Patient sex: F
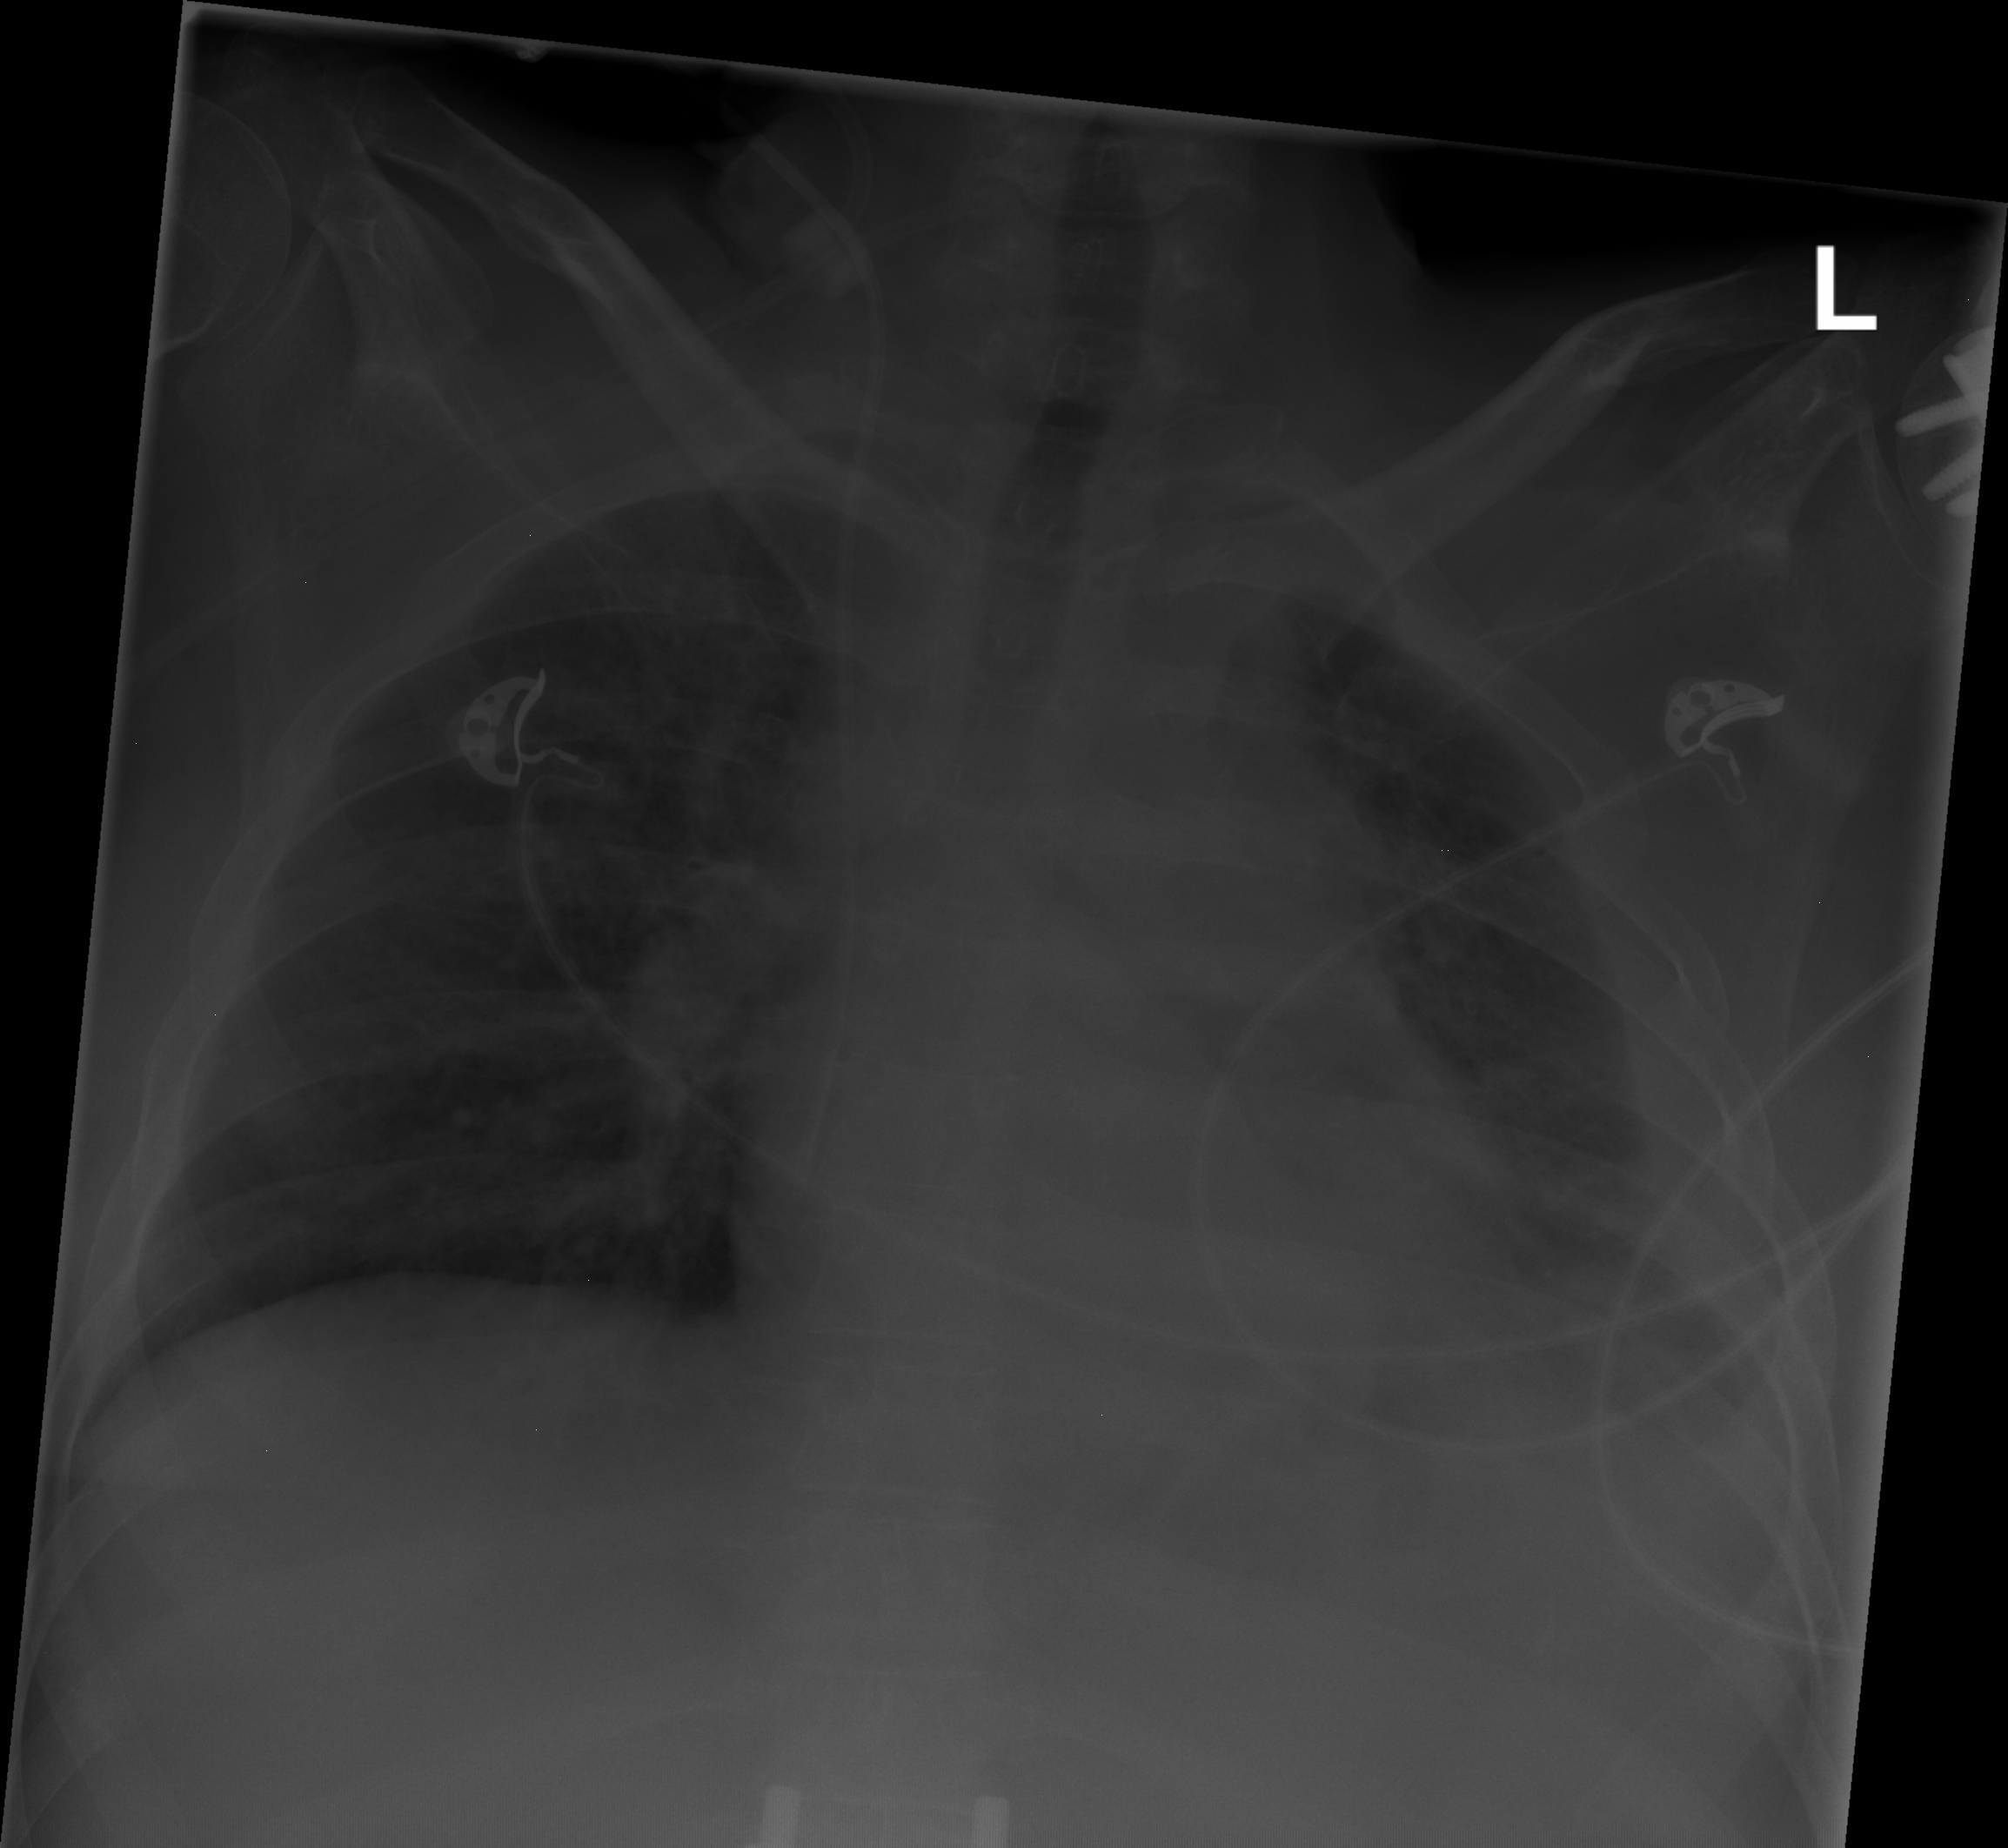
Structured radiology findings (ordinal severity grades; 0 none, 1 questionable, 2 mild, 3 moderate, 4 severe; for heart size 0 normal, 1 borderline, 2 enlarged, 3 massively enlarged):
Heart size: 0
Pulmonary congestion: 0
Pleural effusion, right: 0
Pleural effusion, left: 2
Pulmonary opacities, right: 0
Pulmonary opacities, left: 2
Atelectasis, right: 0
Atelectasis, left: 2